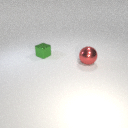
large red metal sphere in front of small green metal cube